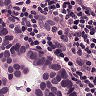
Metastatic tissue present: yes